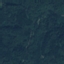
Land use / land cover: Forest